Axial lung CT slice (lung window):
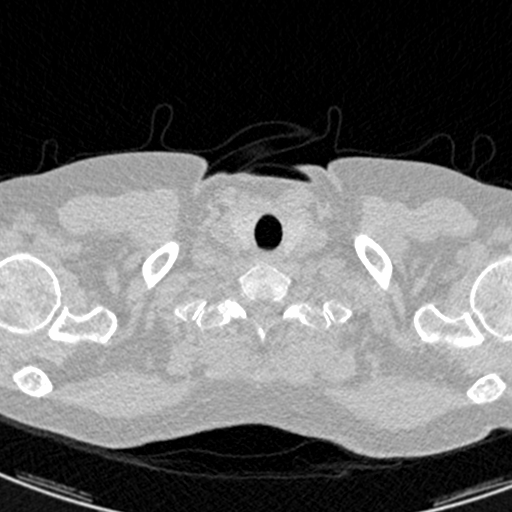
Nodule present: no